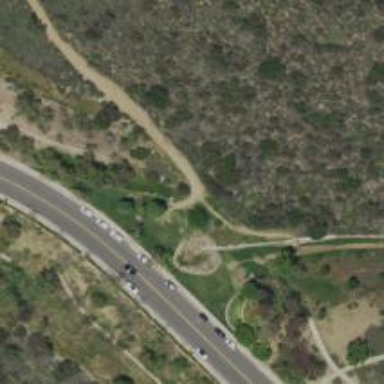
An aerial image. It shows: Path.